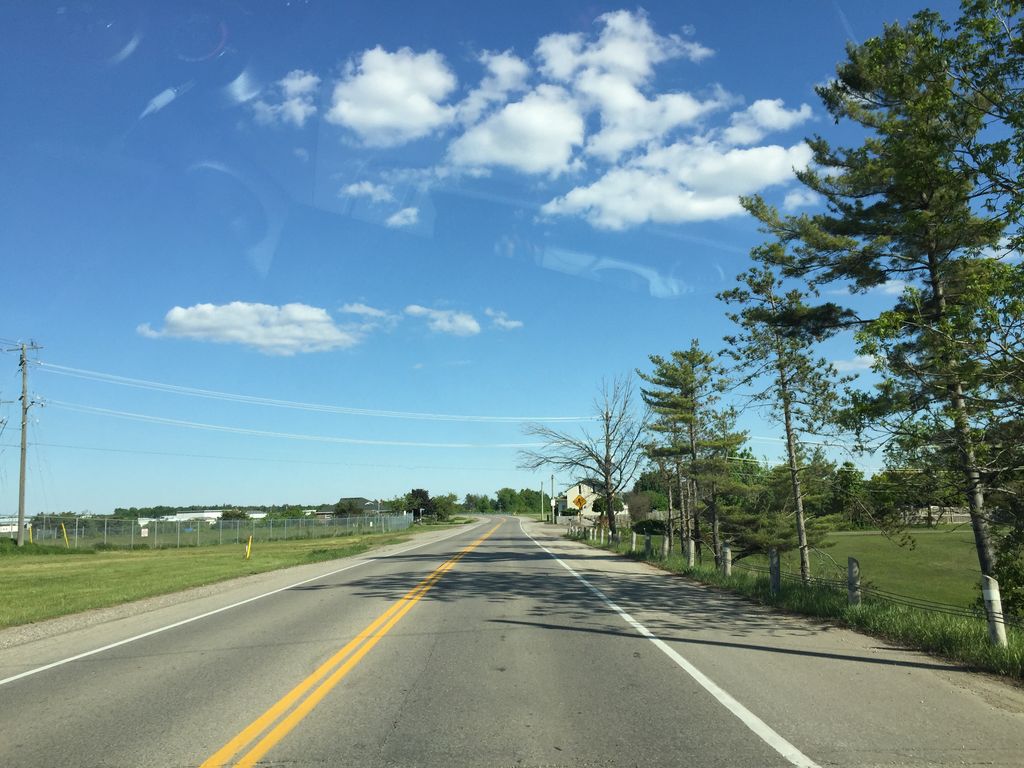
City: kitchener-waterloo